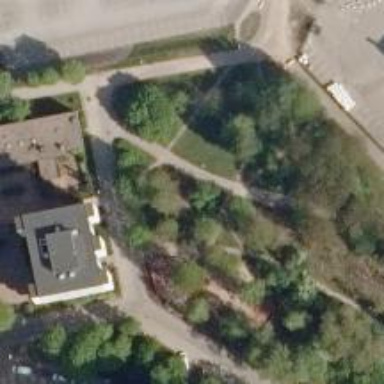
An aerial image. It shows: Footway along the road.